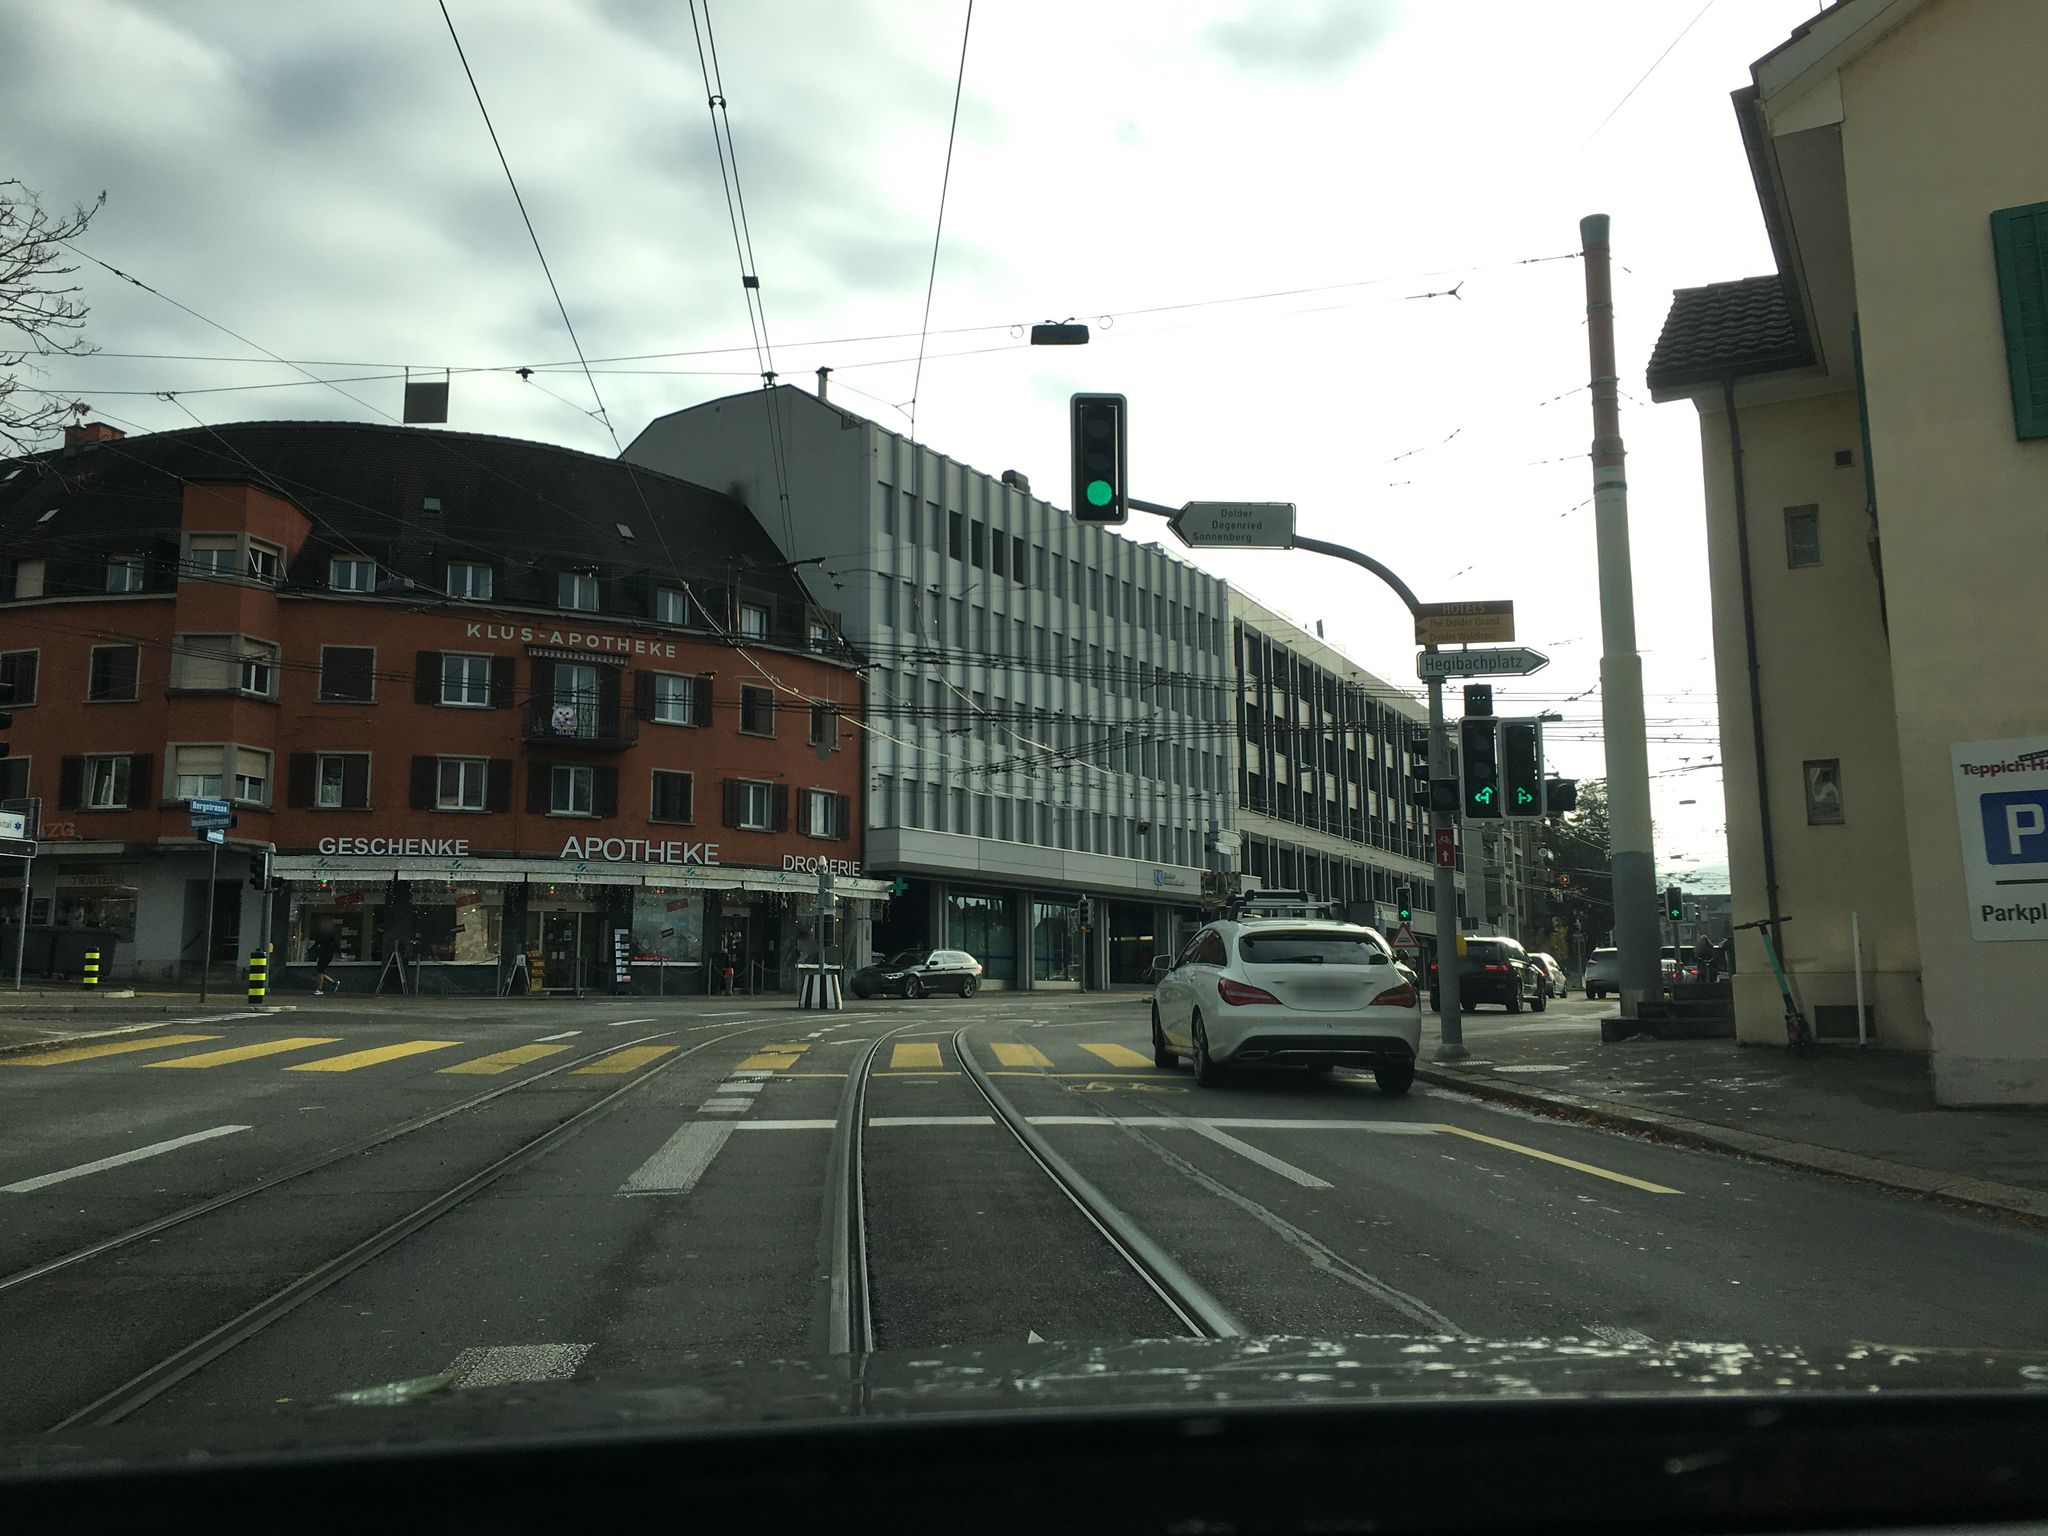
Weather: cloudy
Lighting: day
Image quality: good
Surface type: railway
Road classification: secondary
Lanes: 4
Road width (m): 12
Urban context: urban centre
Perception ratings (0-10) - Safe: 4.34, Lively: 6.09, Beautiful: 2.43, Boring: 5.76, Depressing: 5.49, Wealthy: 2.64